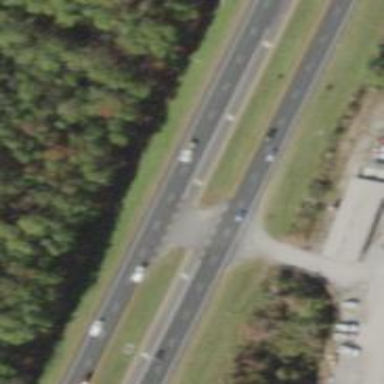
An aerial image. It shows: Trunk link highway.